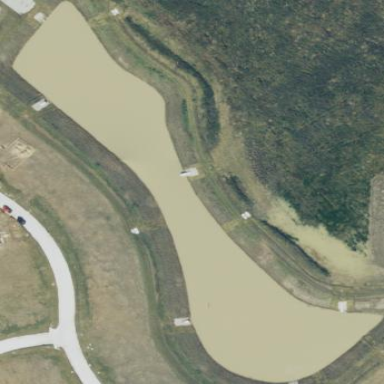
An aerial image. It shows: Pond surrounded by natural water.